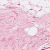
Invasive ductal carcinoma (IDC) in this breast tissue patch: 0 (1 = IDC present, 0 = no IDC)